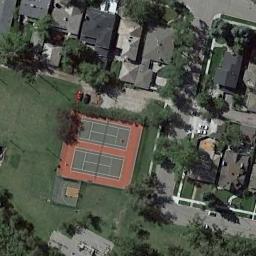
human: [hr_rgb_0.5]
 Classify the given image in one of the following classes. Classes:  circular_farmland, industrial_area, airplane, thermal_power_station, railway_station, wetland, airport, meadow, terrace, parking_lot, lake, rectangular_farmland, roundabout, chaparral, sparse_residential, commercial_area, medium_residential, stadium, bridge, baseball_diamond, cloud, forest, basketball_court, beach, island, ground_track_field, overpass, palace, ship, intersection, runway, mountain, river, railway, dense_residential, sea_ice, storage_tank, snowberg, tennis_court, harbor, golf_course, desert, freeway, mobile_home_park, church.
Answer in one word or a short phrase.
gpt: tennis_court